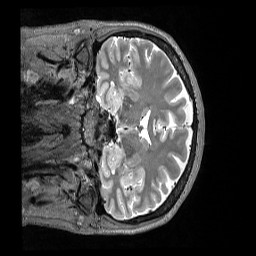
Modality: T2w
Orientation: coronal
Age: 53
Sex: female
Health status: ill
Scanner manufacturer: siemens
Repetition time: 3.2 s